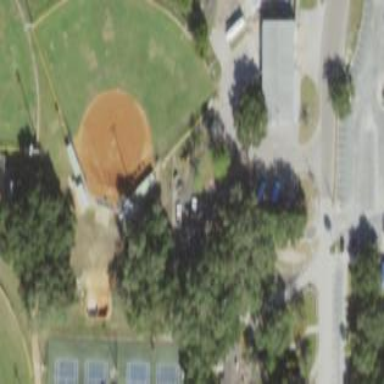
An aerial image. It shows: Baseball pitch for leisure land activities.